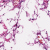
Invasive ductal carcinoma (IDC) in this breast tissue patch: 0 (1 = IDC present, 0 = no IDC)